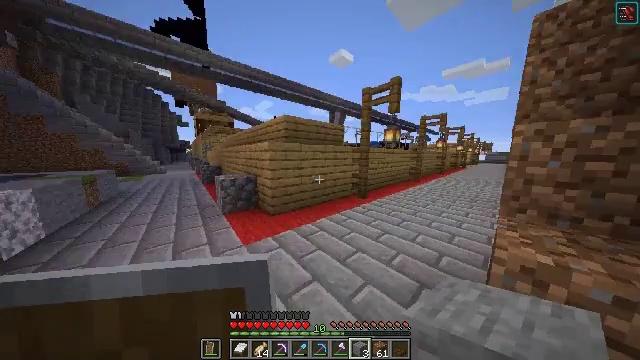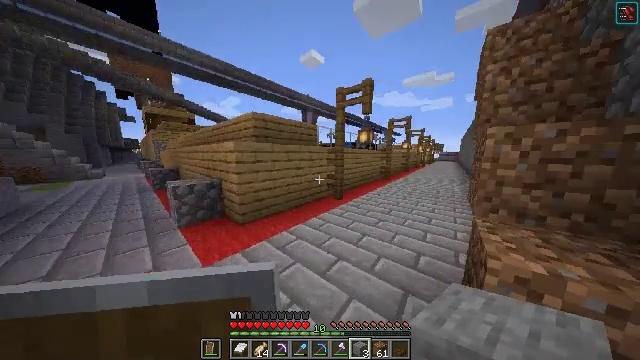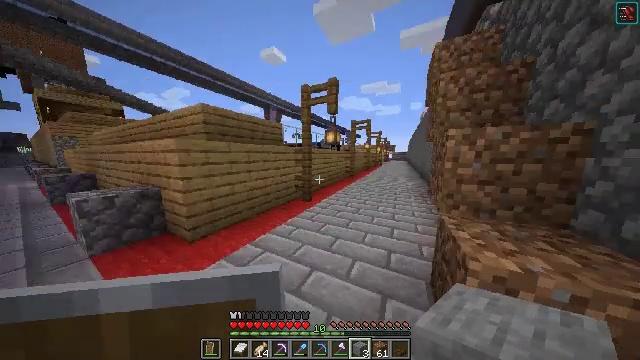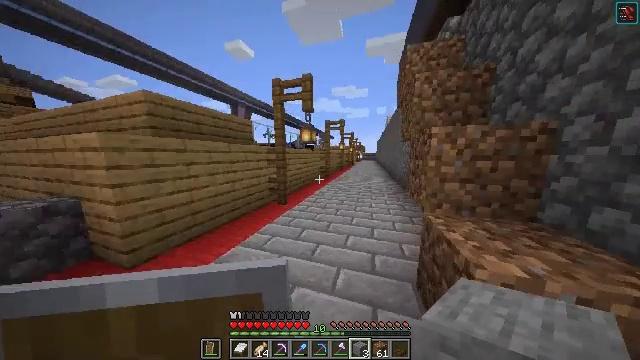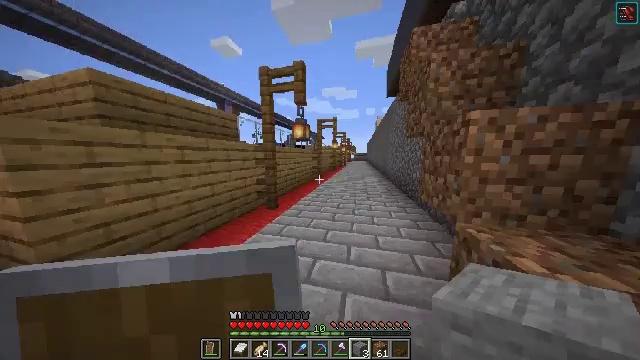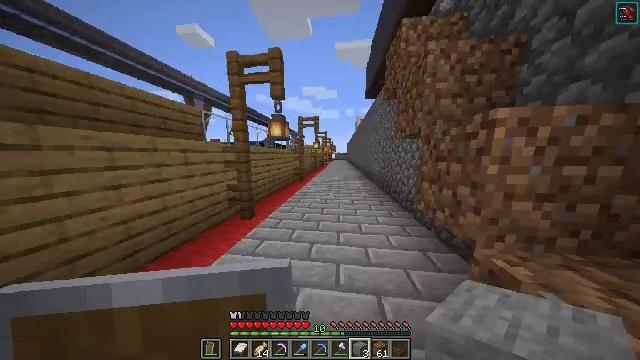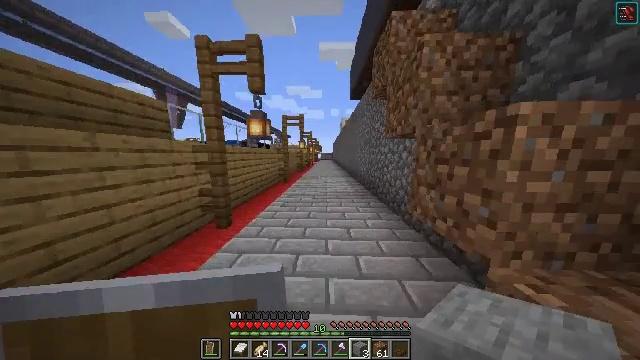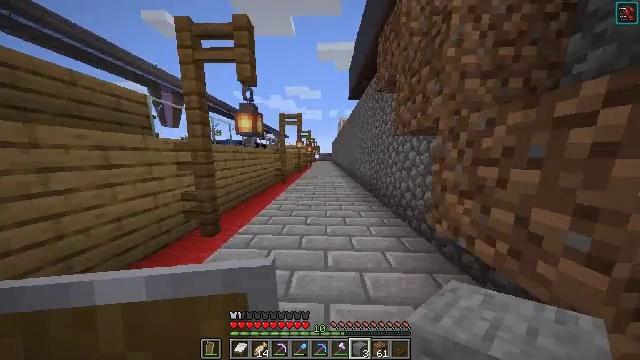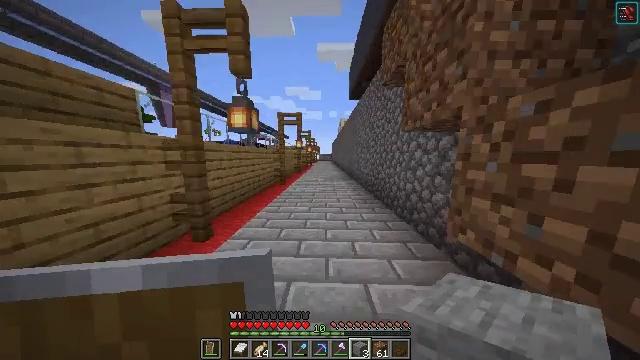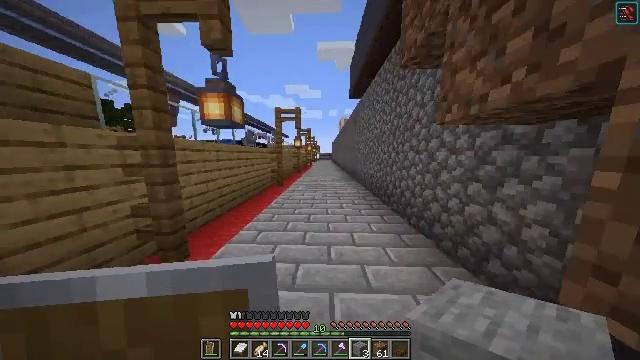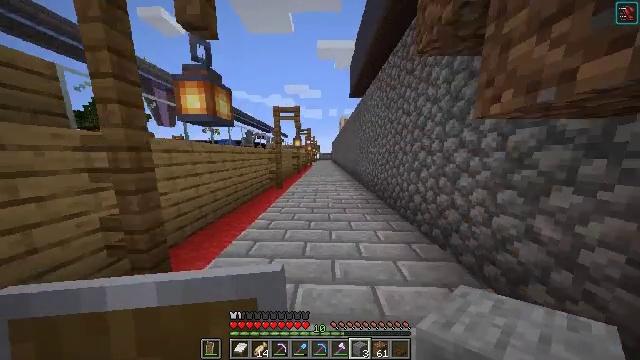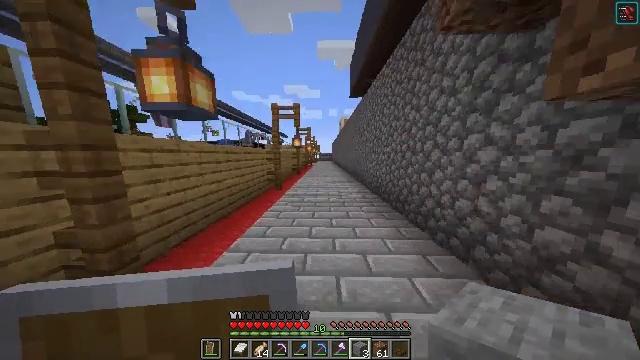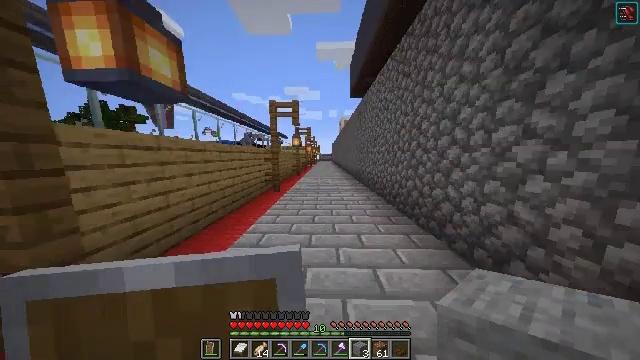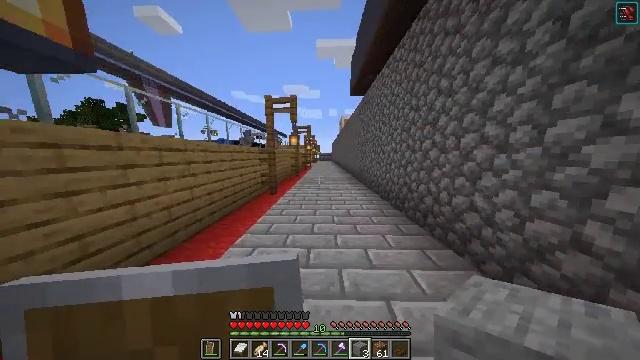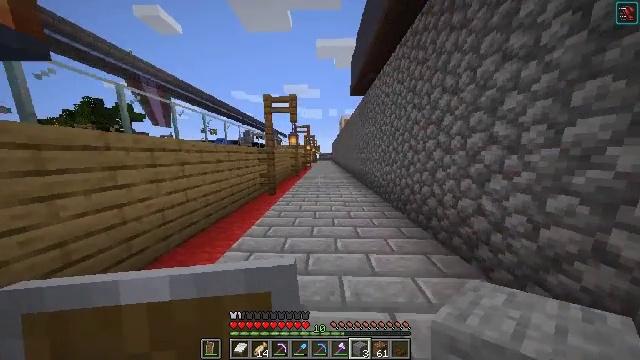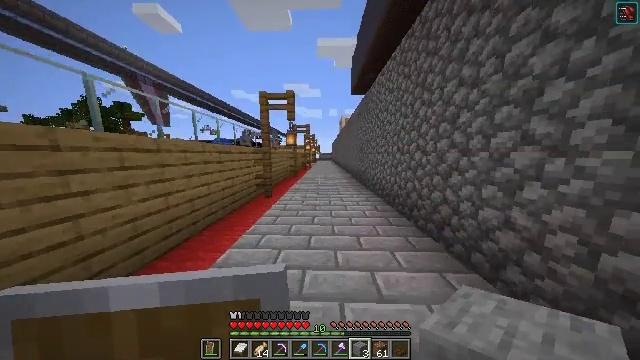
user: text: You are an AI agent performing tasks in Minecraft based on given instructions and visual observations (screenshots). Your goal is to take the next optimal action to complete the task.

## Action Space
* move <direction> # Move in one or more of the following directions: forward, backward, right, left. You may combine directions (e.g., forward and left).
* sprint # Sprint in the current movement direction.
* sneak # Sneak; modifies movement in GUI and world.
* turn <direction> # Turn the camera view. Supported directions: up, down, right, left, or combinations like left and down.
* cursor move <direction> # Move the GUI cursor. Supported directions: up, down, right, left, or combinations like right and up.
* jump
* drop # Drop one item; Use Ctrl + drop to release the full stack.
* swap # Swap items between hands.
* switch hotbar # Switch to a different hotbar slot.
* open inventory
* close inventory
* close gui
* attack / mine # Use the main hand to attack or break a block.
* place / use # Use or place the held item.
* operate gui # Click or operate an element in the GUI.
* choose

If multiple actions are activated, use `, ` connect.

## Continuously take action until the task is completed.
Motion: motion action
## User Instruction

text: Remove golden leggings from the inventory.
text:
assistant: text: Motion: move forward, turn right
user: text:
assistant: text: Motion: move forward, turn right
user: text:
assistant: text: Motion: move forward, turn right
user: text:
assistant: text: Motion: move forward, turn right
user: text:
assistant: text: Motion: move forward, turn right
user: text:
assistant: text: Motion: move forward, turn right
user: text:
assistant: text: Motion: move forward
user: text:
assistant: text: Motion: move forward
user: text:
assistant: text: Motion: move forward
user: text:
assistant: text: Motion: move forward
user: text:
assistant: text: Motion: move forward
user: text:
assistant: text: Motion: move forward
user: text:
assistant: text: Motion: move forward
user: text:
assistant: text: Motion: move forward
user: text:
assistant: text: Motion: move forward
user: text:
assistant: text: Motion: move forward and move right
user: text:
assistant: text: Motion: move forward and move right
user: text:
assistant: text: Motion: move forward
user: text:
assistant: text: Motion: move forward
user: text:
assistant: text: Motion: move forward
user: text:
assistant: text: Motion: move forward
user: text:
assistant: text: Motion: move forward
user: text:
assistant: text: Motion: move forward
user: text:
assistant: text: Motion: move forward, jump
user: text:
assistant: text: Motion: move forward, jump
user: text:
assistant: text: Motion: move forward, jump
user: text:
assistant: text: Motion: move forward
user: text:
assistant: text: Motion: move forward
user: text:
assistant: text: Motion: move forward
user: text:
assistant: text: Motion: move forward